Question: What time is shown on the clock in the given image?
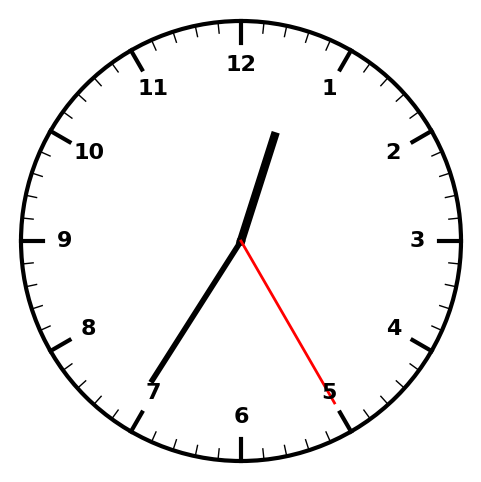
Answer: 12:35:25